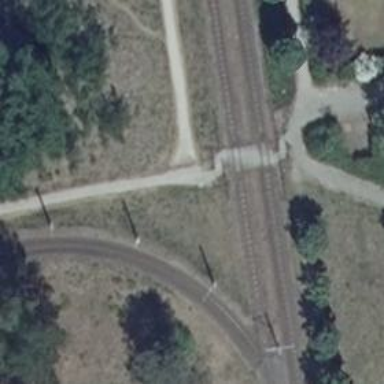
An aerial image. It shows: Tram crossing on the railway.